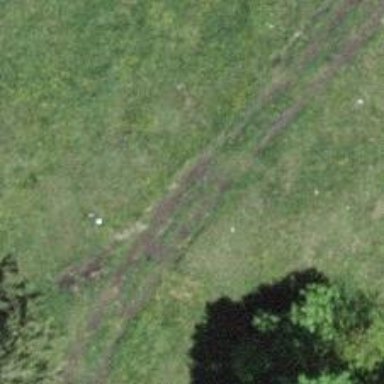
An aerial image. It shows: Track with grade3 tracktype.